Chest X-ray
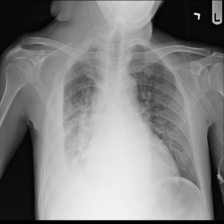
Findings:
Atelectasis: negative
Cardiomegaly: negative
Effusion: positive
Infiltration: negative
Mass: negative
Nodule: negative
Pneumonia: negative
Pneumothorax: negative
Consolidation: negative
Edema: negative
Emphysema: negative
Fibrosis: negative
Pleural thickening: negative
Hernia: negative